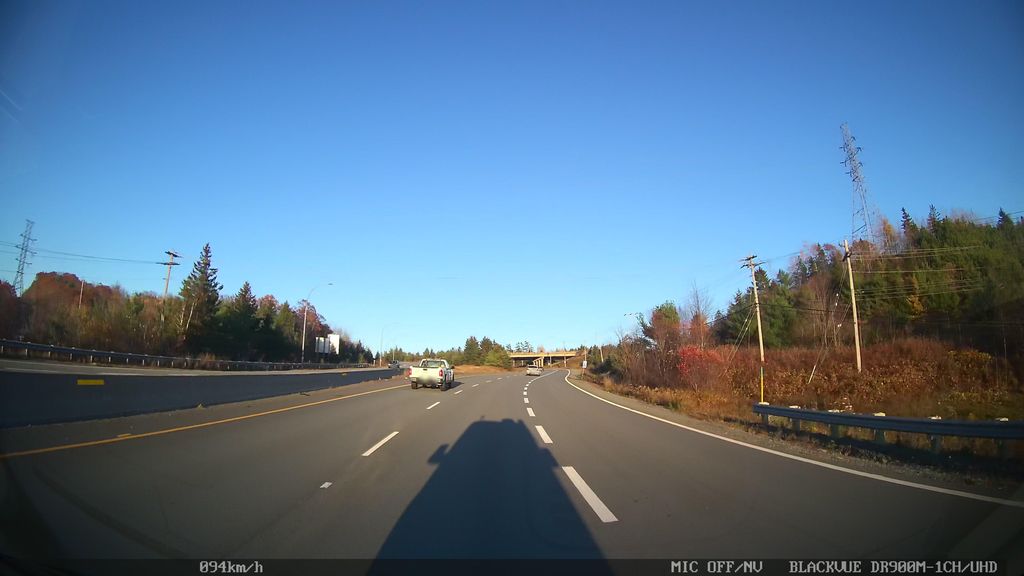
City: halifax